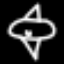
Label: airplane